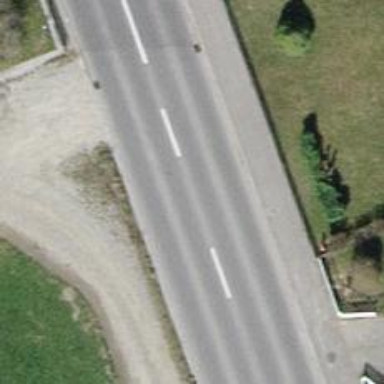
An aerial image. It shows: Secondary road with asphalt surface.